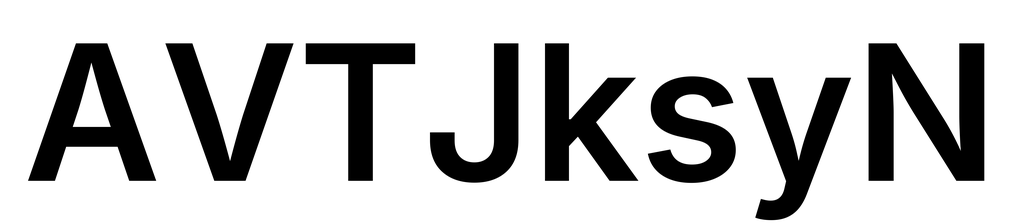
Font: Inter_SemiBold